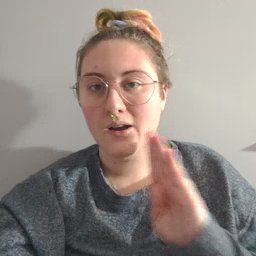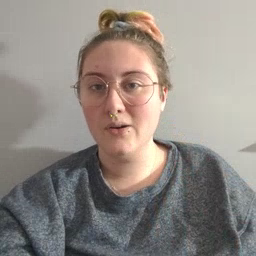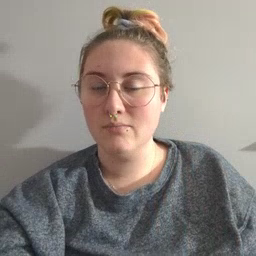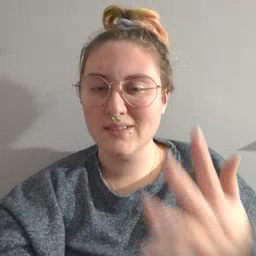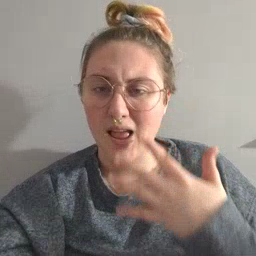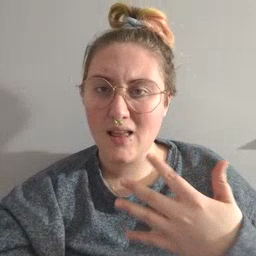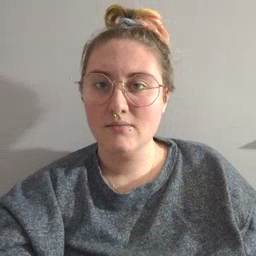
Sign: sad